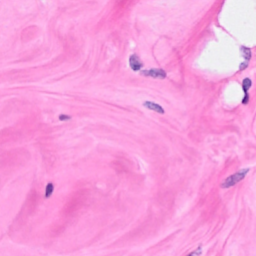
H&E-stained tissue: Breast